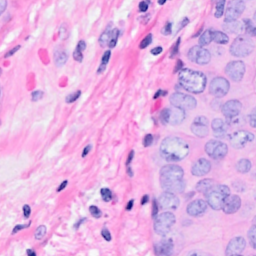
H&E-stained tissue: Breast